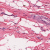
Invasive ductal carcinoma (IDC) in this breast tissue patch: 0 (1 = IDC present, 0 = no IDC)